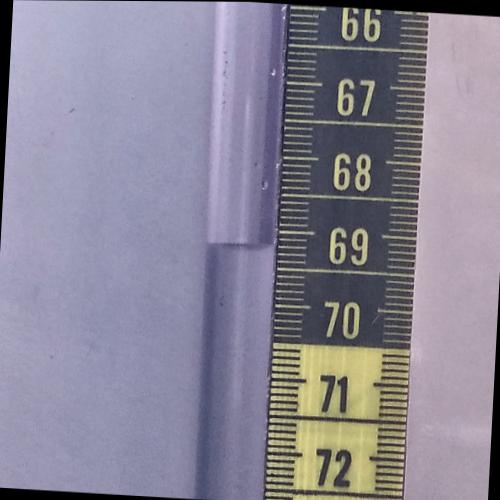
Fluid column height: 69.2 cm